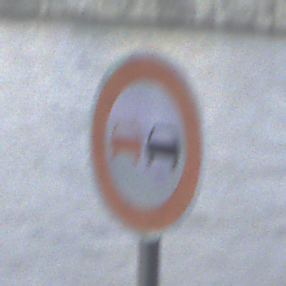
Verkehrszeichen: Ueberholverbot
Umgebung: Outdoor, Urban
Tageszeit: SunriseSunset
Wetter: PartlyCloudy
Licht: Natural
Jahreszeit: NotSpecified
Kontrast: MediumContrast